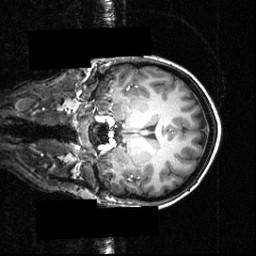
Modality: T1w
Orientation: coronal
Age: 22
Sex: female
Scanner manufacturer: siemens
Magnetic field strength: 3.951 T
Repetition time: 1.5 s
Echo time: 0.00335 s